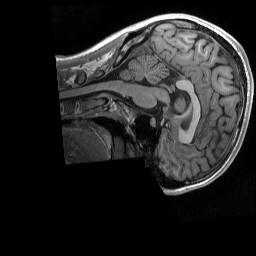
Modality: T1w
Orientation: sagittal
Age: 24
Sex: female
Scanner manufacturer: siemens
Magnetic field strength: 3 T
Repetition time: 2.3 s
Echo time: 0.00298 s